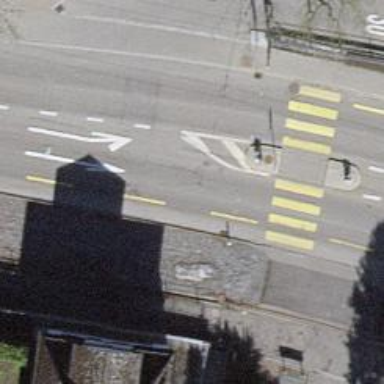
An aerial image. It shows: Zebra crossing with crossing island.